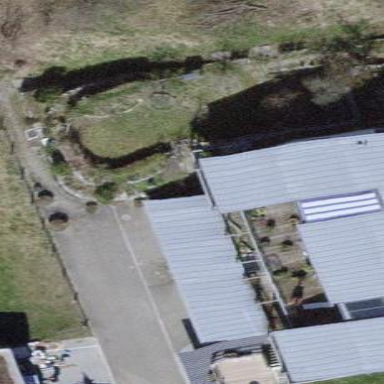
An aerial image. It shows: View of roof of building.